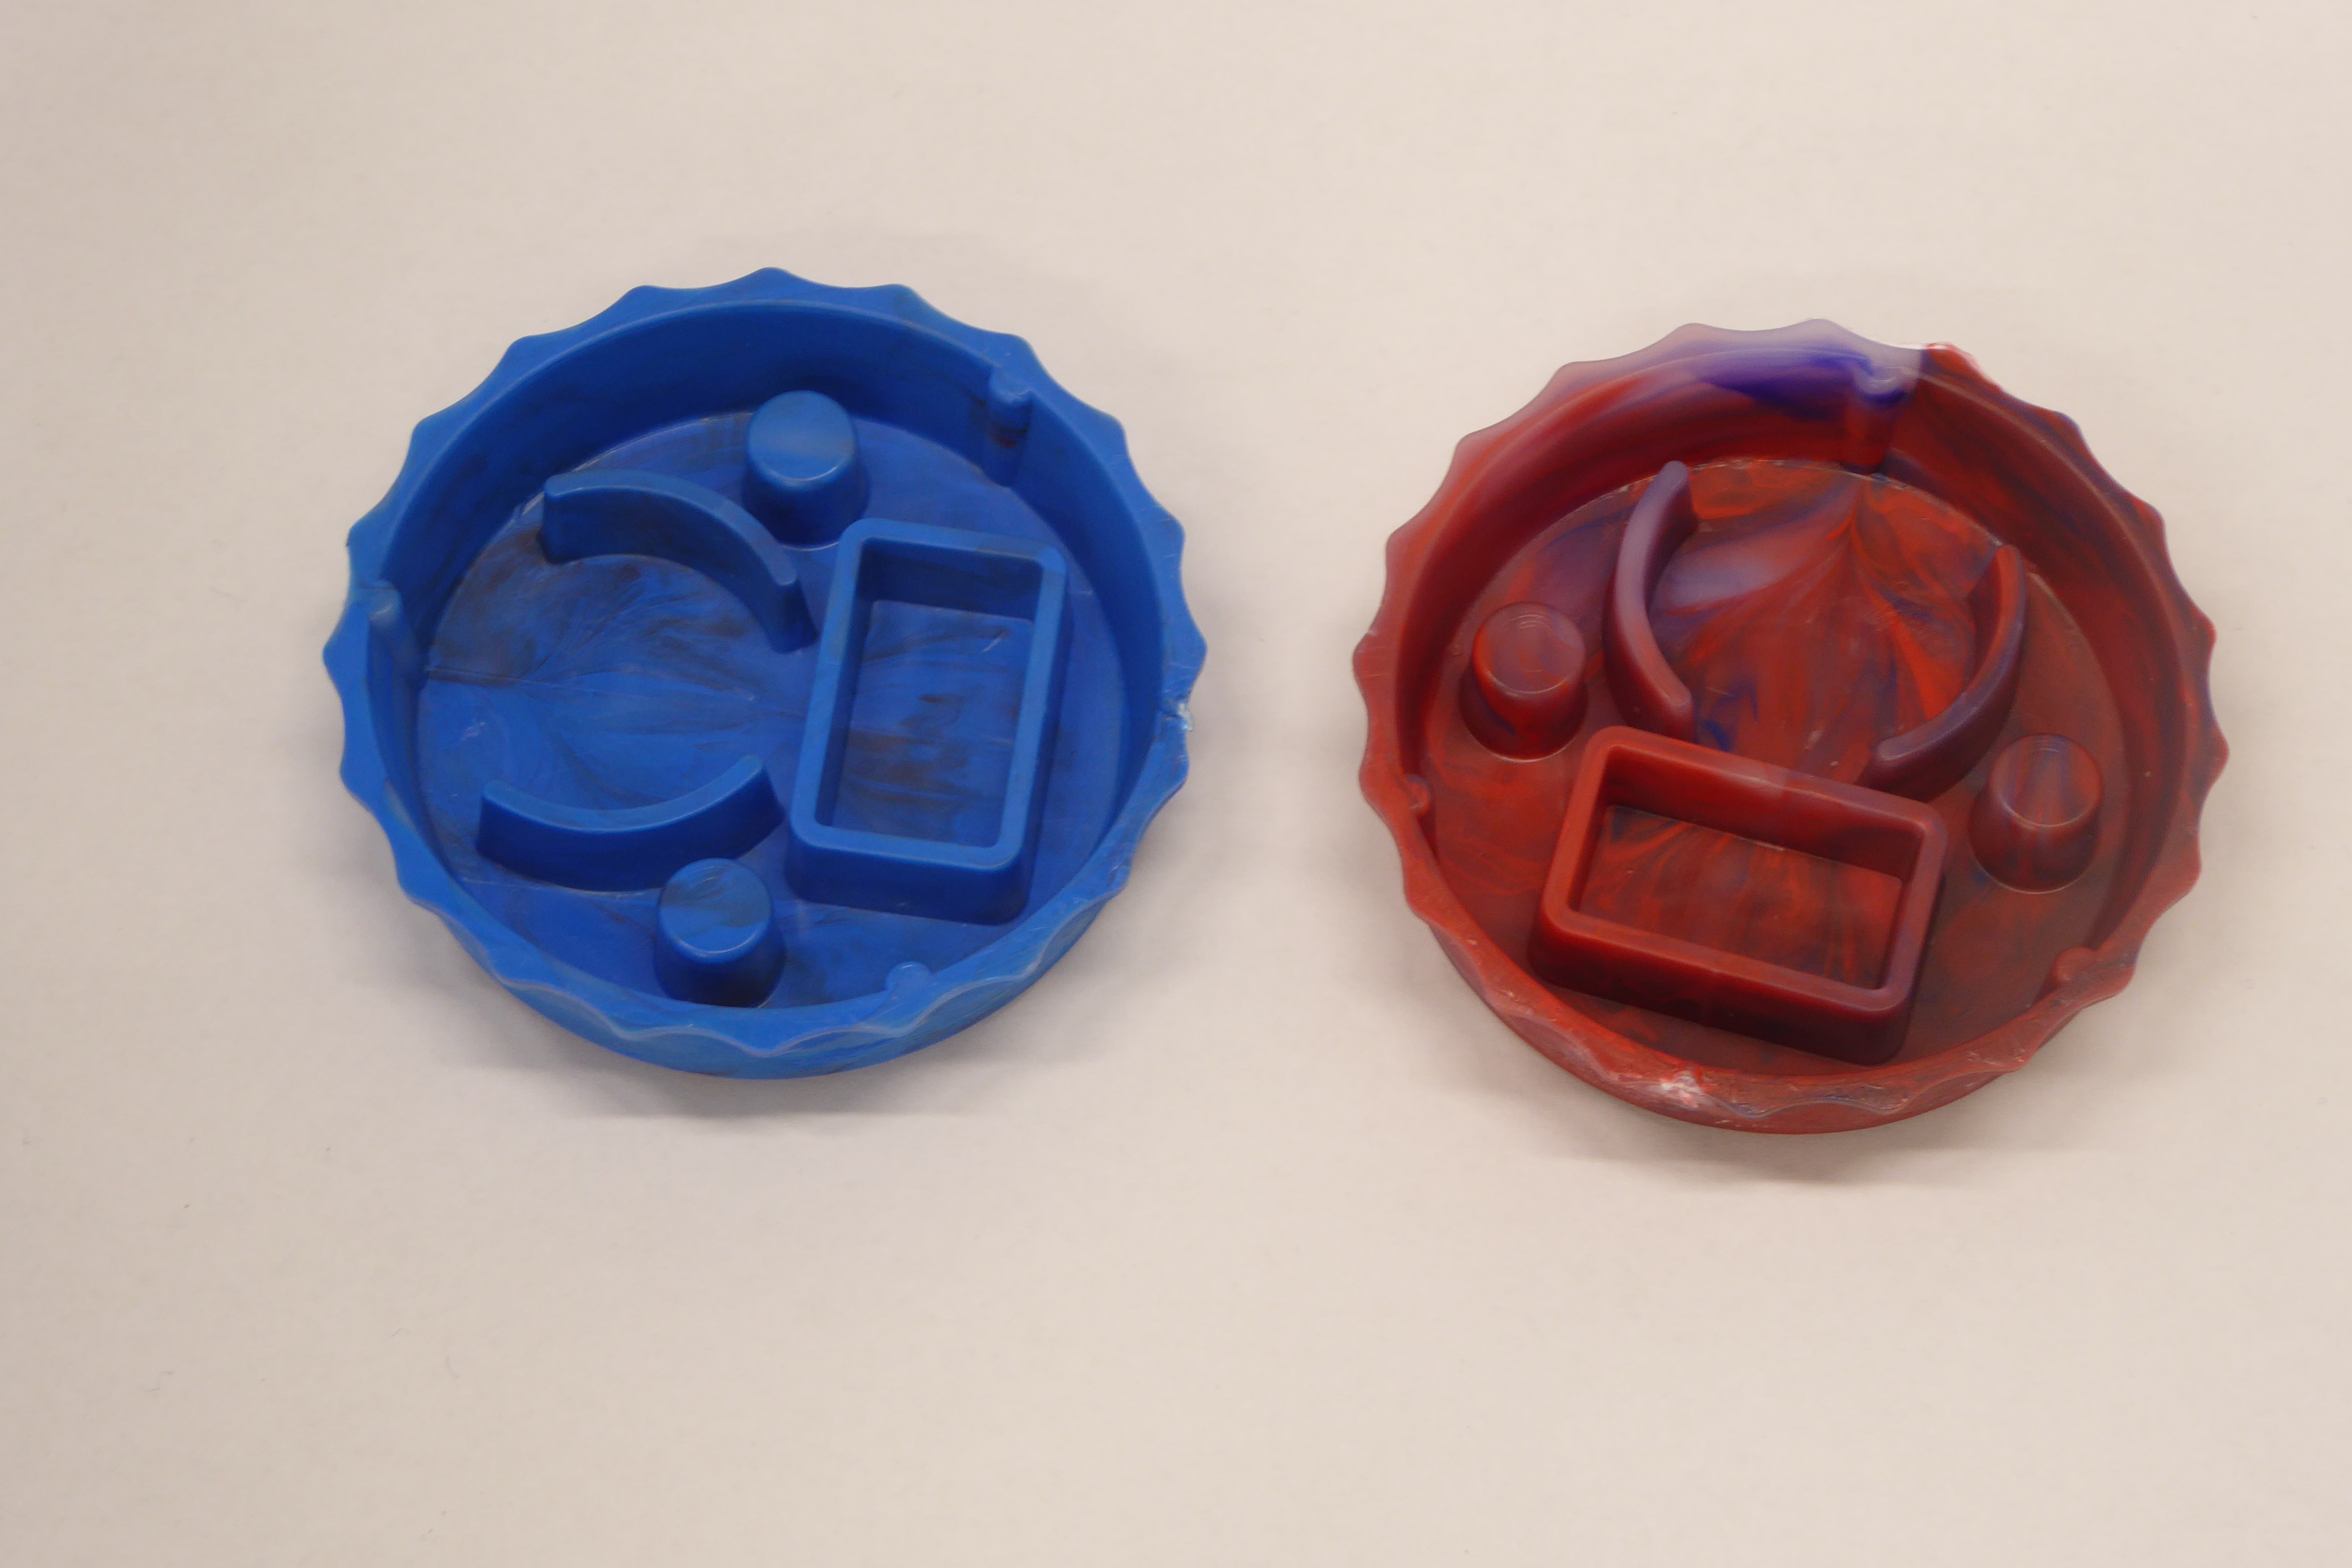
Label: Bottle Opener - Cover